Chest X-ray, PA view. Patient: 69 years old, sex M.
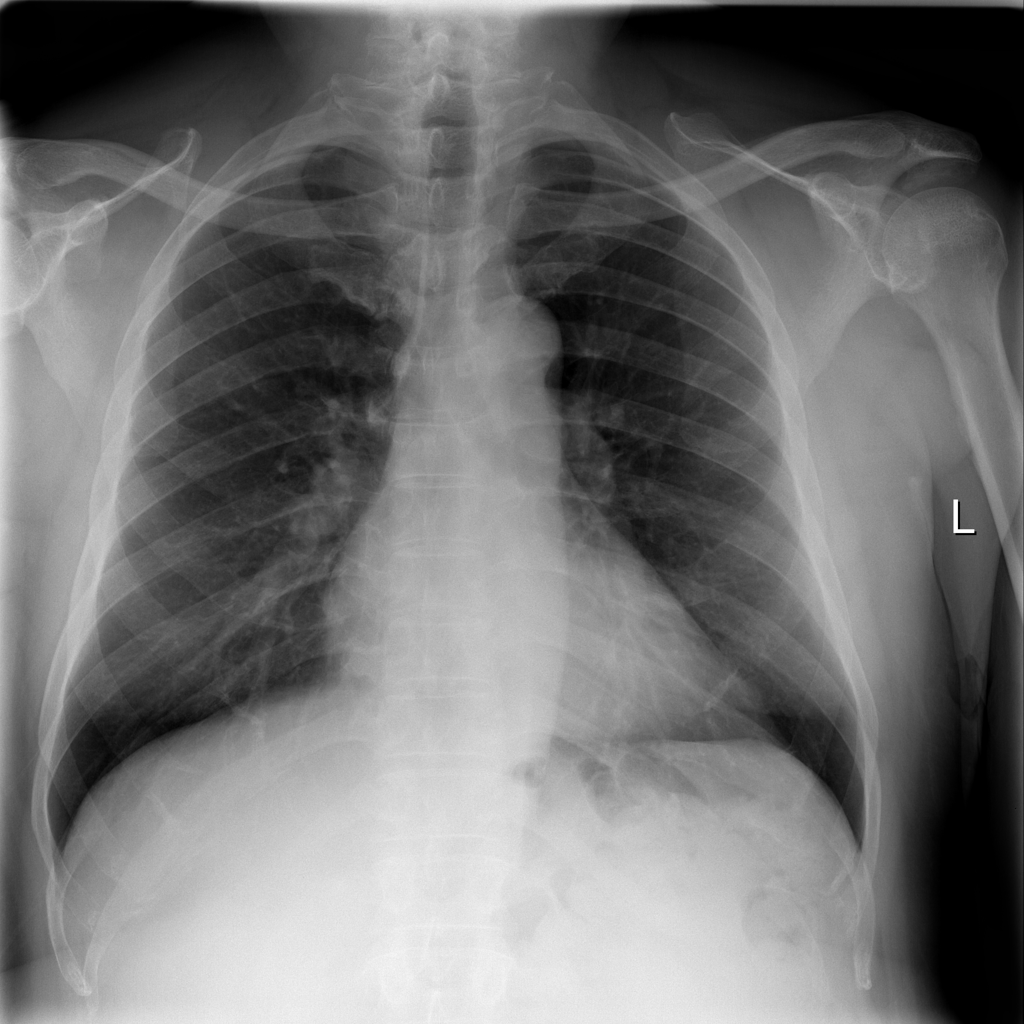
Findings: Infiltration